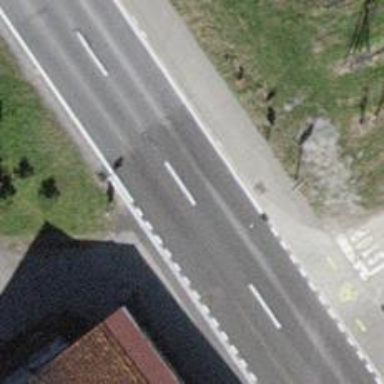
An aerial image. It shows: Public transport stop position.